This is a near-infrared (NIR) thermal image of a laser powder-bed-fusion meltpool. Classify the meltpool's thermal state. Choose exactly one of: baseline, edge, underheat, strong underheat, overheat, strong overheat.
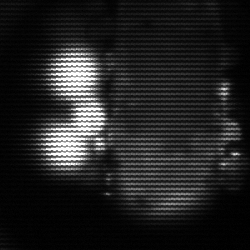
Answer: strong underheat